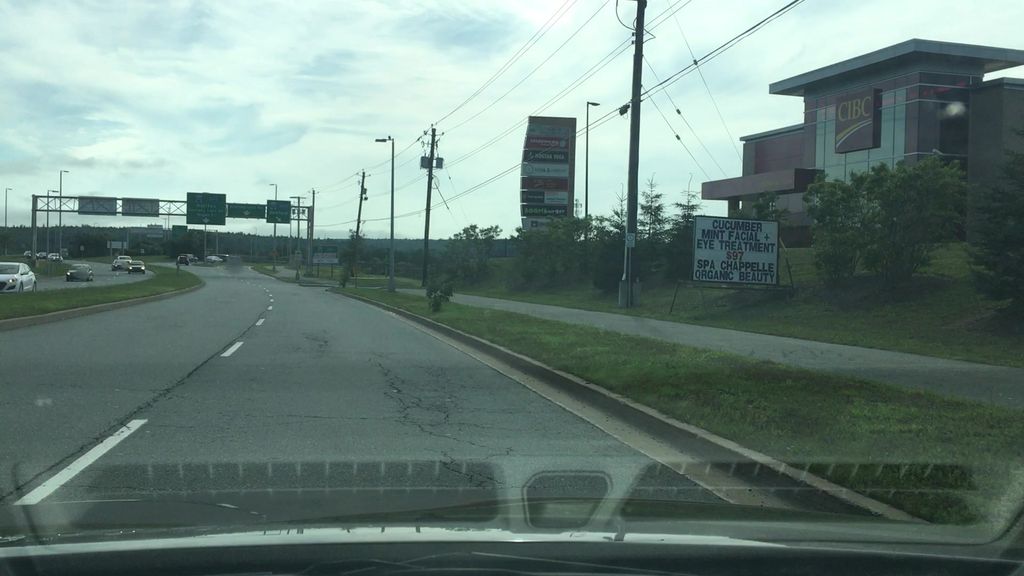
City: halifax